Question: I know I can use ArrayList for this, but I don't understand why I can't add an Object intance to the following Object[] array?
'''
class Penguin {
public void say(){
System.out.println("Hi, I am a penguin!");
}
}
public class TempTest {
private Object[] items;
private int next = 0;
private int i = 0;
public void add(Object x){
if(next < items.length)
items[next++] = x;
}
public boolean end() { return i == items.length; }
public Object current() { return items[i]; }
public void next() { if(i < items.length) i++; }
public static void main(String[] args) {
Object[] obj = new Object[5];
Object p = new Penguin();
obj.add(p);
}
}
'''

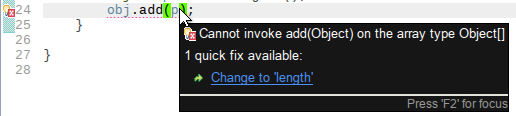
Answer: Arrays don't have an 'add' function, you're thinking of Collections.
When you have an array of a specific size, you can set the indexes of that array:
'''
Object[] arr = new Object[2];
arr[0] = /* your object */;
//...
Object yourObj = arr[0]; //returns that object
'''
As pointed out by @SubhrajyotiMajumder , try calling your class' local implementation of the method:
'''
this.add(yourObj);
'''
And from there potentially refactor code so that you are editing the same array each time, not one that you made locally.